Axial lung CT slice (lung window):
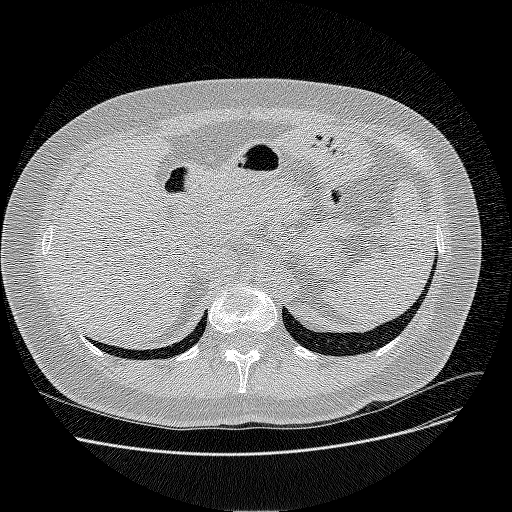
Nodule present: no